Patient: sex M, age 25
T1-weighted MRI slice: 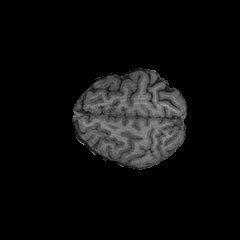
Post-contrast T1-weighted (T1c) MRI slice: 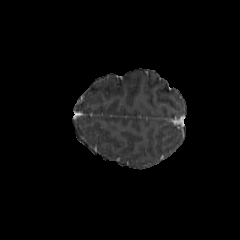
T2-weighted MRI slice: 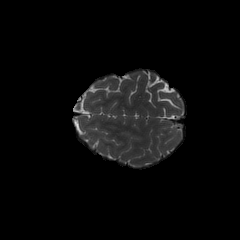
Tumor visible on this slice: no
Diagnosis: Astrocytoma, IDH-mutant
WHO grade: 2